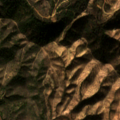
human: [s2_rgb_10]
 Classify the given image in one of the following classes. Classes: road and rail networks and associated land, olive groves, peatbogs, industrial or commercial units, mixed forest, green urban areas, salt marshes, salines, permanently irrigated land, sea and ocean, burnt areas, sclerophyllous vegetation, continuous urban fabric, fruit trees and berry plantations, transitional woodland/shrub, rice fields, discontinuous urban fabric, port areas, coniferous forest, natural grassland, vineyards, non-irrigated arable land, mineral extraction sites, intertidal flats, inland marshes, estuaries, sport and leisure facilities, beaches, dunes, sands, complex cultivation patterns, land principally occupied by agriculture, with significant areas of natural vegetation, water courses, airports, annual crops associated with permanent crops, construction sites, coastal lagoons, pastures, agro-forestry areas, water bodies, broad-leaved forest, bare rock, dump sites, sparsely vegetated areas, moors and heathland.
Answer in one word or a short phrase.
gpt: land principally occupied by agriculture, with significant areas of natural vegetation, broad-leaved forest, transitional woodland/shrub